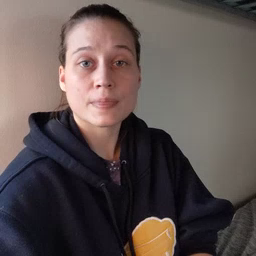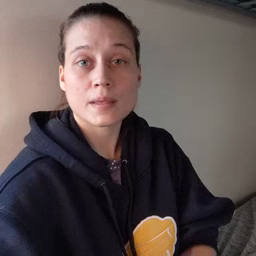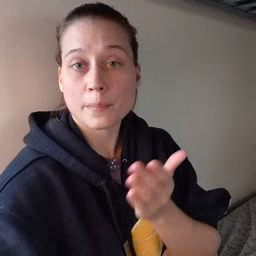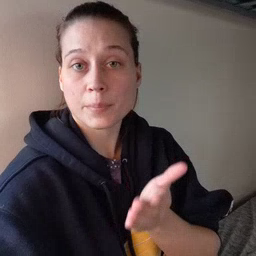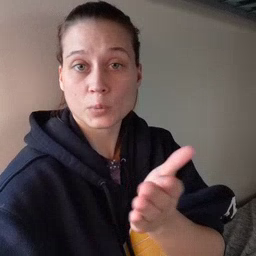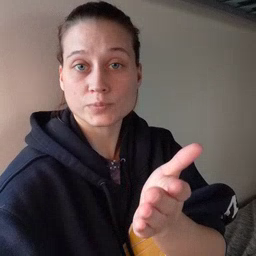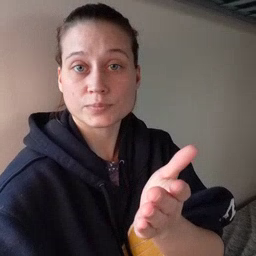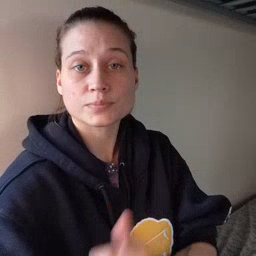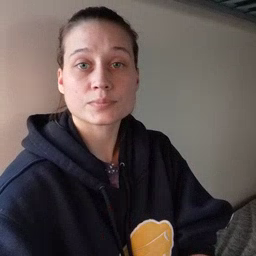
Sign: boat